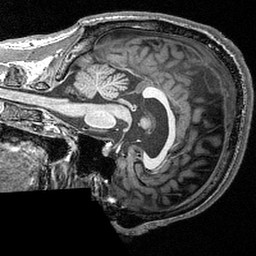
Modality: T1w
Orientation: sagittal
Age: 22
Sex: male
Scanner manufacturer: siemens
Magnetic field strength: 3 T
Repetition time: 2.53 s
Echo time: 0.00309 s